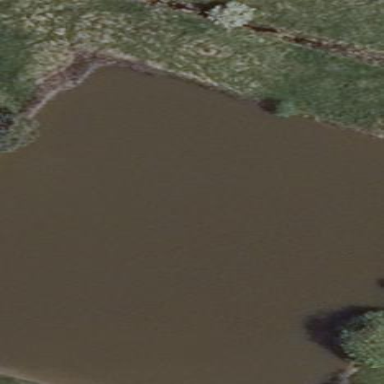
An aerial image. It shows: Pond surrounded by natural water.